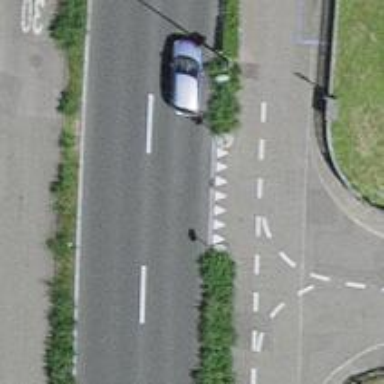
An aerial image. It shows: Hedge barrier.